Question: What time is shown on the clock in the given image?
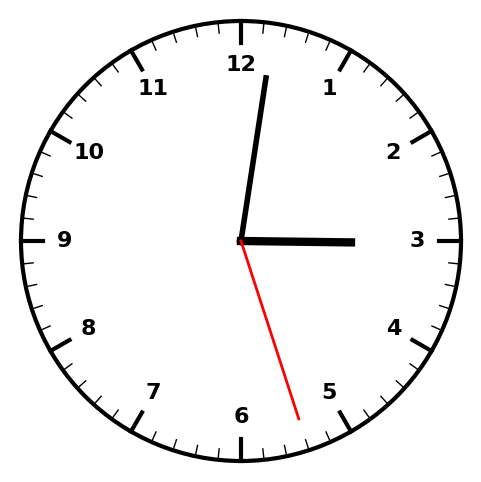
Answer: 03:01:27